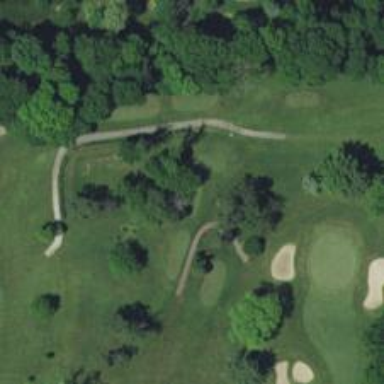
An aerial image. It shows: Golf tee.